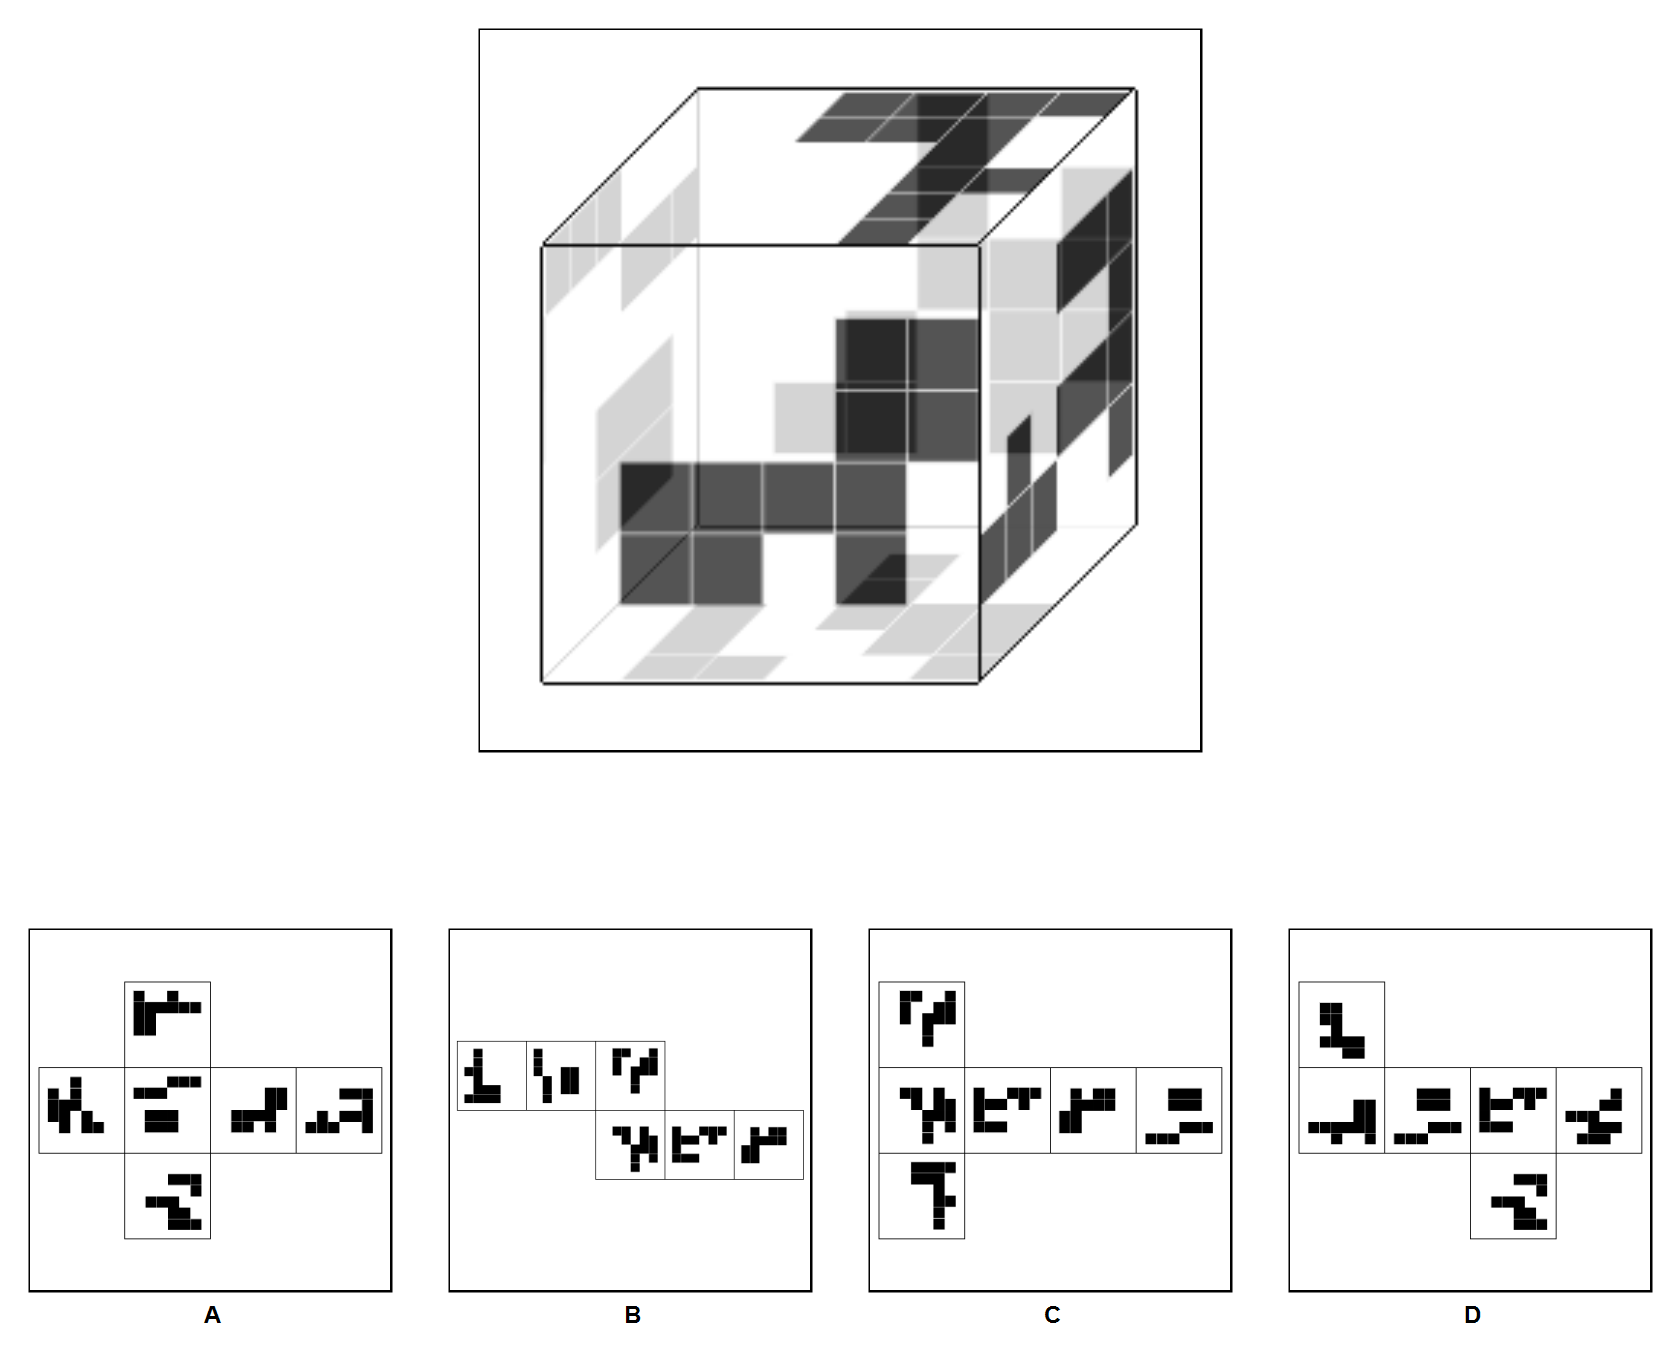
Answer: D